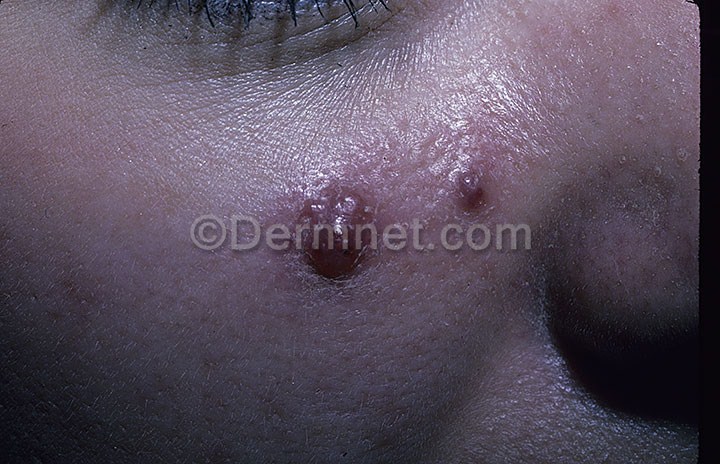
Disease: Vascular Tumors